Aerial crown-view tile of a tropical tree (Barro Colorado Island, Panama), acquired 20250217:
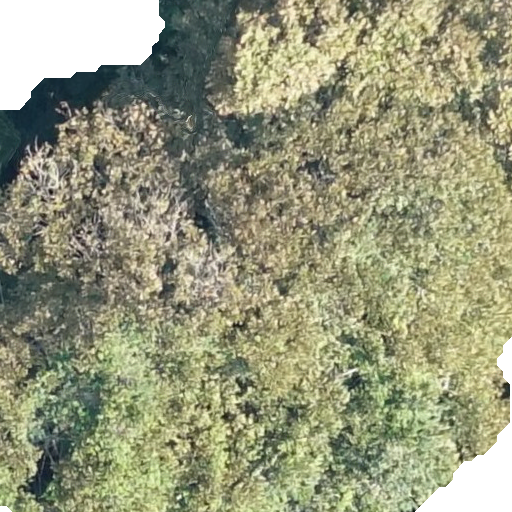
Species: Dipteryx oleifera
GBIF accepted scientific name: Dipteryx oleifera
Crown area: 538.567 m²